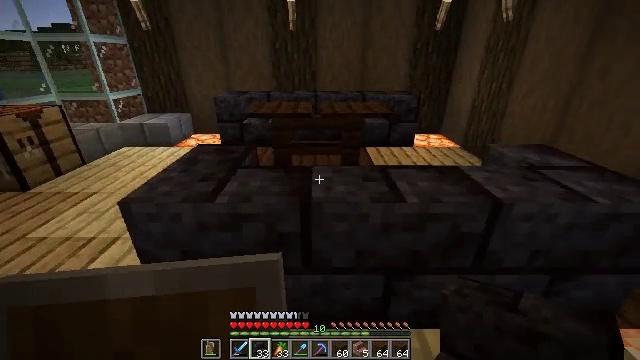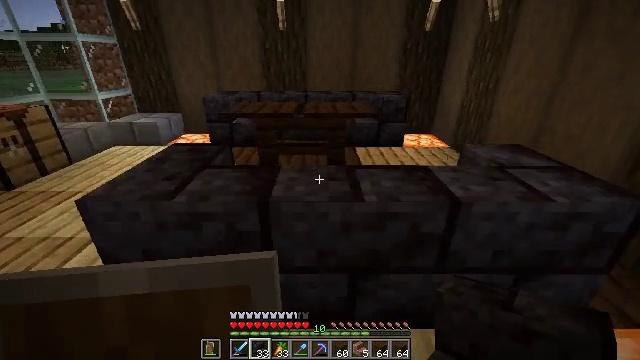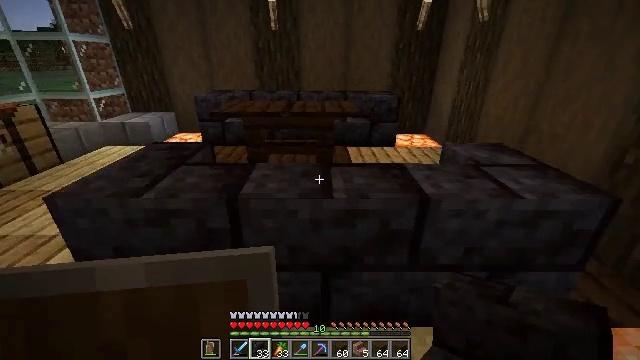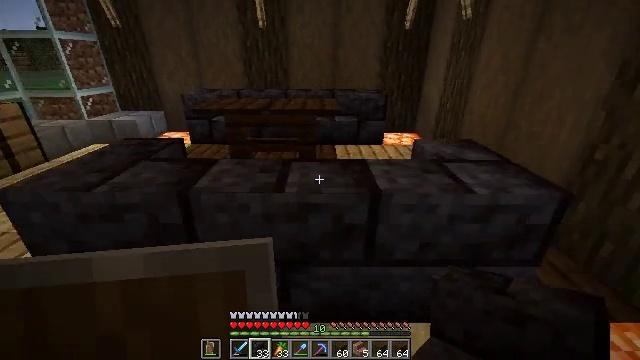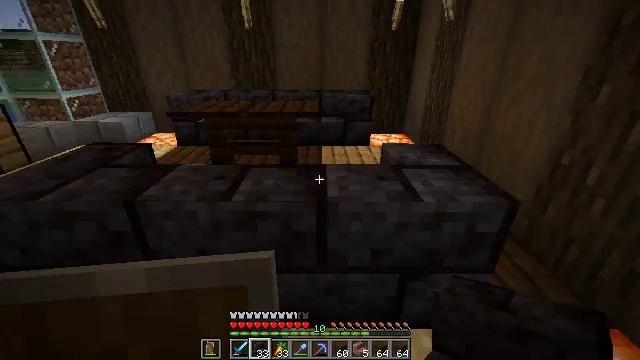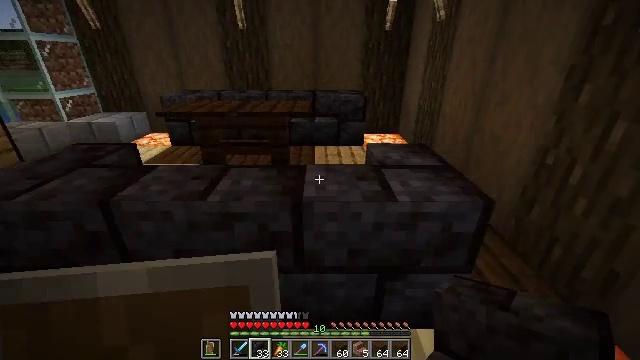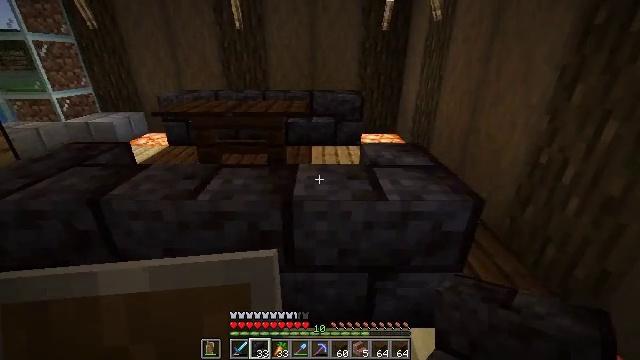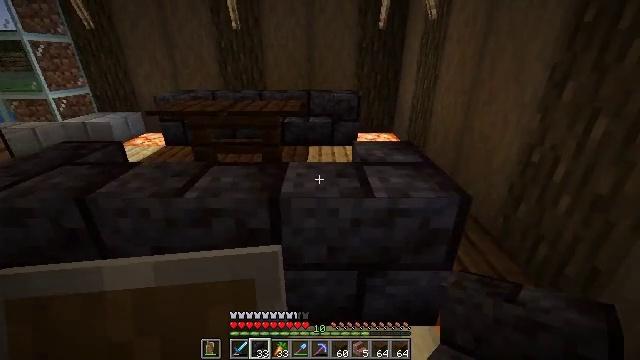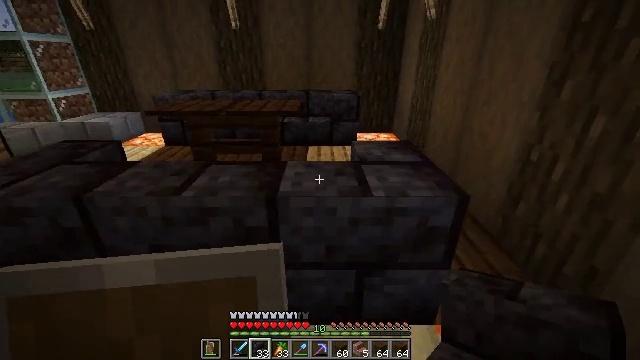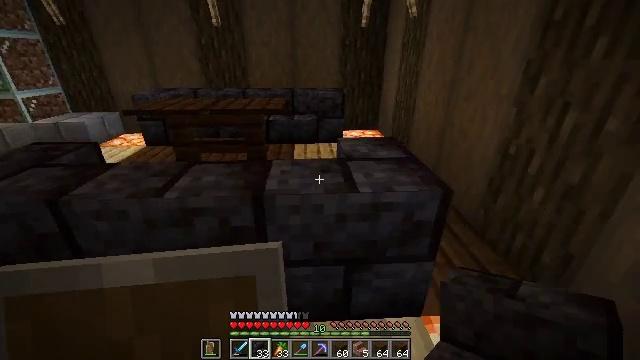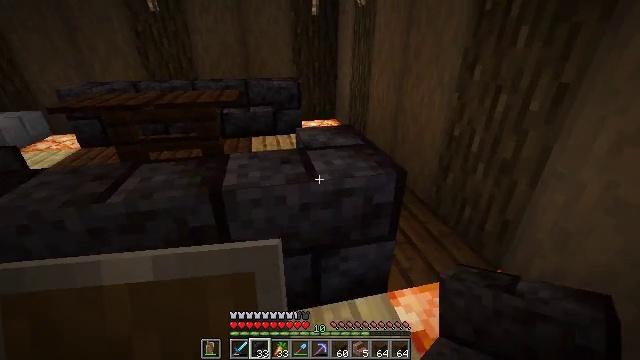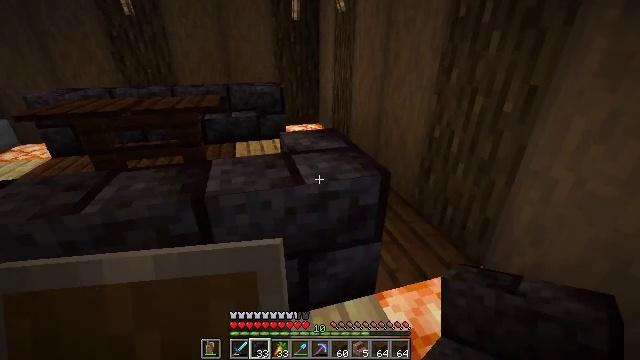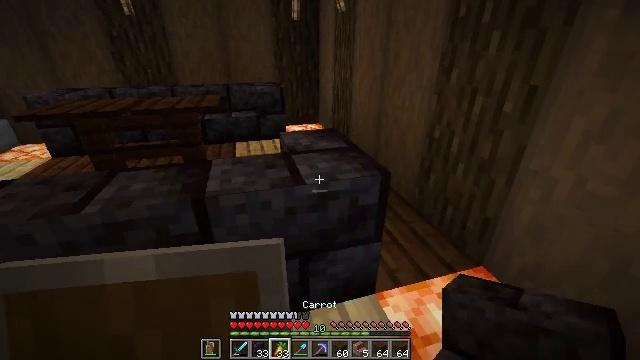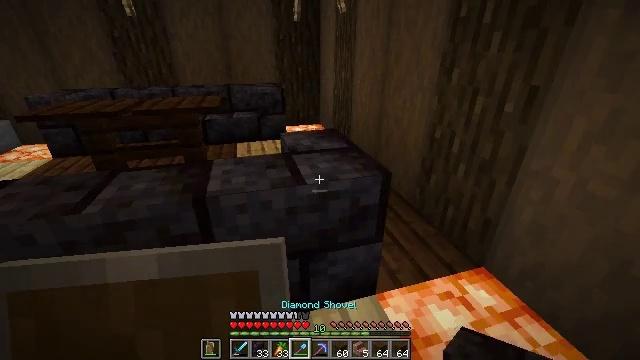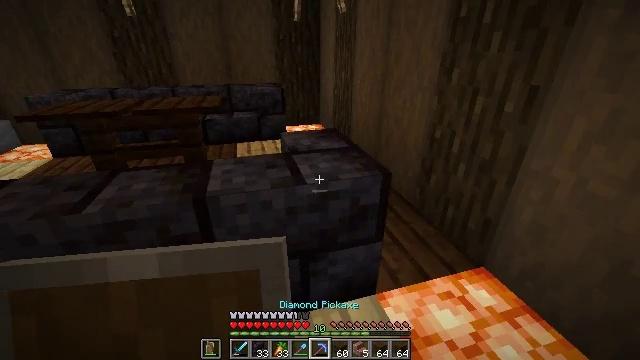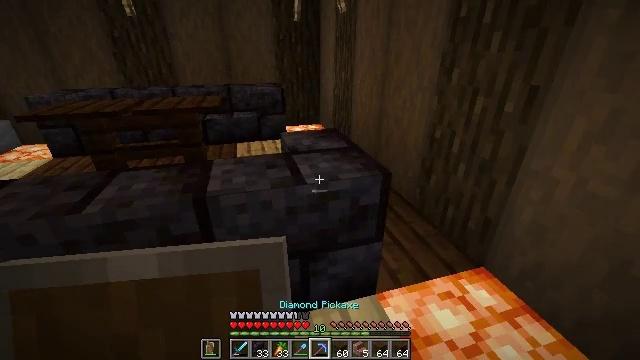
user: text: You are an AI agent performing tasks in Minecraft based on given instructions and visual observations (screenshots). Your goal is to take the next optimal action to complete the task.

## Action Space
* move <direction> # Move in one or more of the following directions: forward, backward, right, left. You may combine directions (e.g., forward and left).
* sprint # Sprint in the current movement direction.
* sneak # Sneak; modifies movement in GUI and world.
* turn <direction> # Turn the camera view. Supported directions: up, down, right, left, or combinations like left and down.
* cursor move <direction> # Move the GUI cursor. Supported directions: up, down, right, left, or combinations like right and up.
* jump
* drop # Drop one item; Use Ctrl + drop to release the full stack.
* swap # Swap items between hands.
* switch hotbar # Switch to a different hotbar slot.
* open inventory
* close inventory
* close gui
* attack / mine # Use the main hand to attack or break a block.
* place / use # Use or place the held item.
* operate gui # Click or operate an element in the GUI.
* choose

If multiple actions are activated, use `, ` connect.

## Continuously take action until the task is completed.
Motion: motion action
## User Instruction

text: Recycle the polished blackstone brick stairs from the build.
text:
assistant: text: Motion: move right
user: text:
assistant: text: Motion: move right
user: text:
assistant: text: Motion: move right
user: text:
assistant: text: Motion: move right
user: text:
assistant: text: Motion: no_op
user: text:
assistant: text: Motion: no_op
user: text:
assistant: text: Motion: no_op
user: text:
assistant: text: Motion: no_op
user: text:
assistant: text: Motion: turn right
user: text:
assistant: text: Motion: turn right and down
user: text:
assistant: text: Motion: turn right
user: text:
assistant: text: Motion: no_op
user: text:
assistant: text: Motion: no_op
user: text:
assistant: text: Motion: no_op
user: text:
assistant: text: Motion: no_op
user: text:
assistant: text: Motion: no_op
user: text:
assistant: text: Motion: no_op
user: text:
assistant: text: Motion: no_op
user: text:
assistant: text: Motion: turn left
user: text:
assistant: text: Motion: no_op
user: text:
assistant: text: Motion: no_op
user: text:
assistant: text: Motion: no_op
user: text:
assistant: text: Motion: attack / mine
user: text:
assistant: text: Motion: attack / mine
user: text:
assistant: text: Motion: attack / mine
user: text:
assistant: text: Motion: attack / mine
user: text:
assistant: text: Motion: attack / mine
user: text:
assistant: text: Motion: attack / mine
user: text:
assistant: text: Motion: no_op
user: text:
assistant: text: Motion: no_op